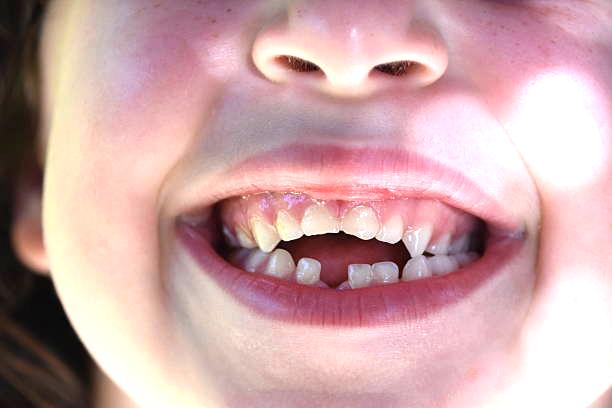
Condition: hypodontia